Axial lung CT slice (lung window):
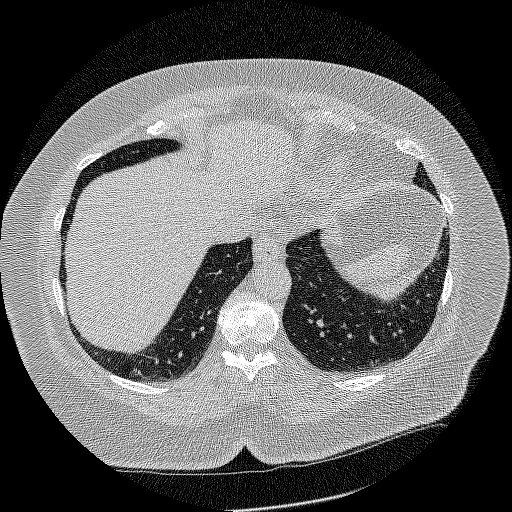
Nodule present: no